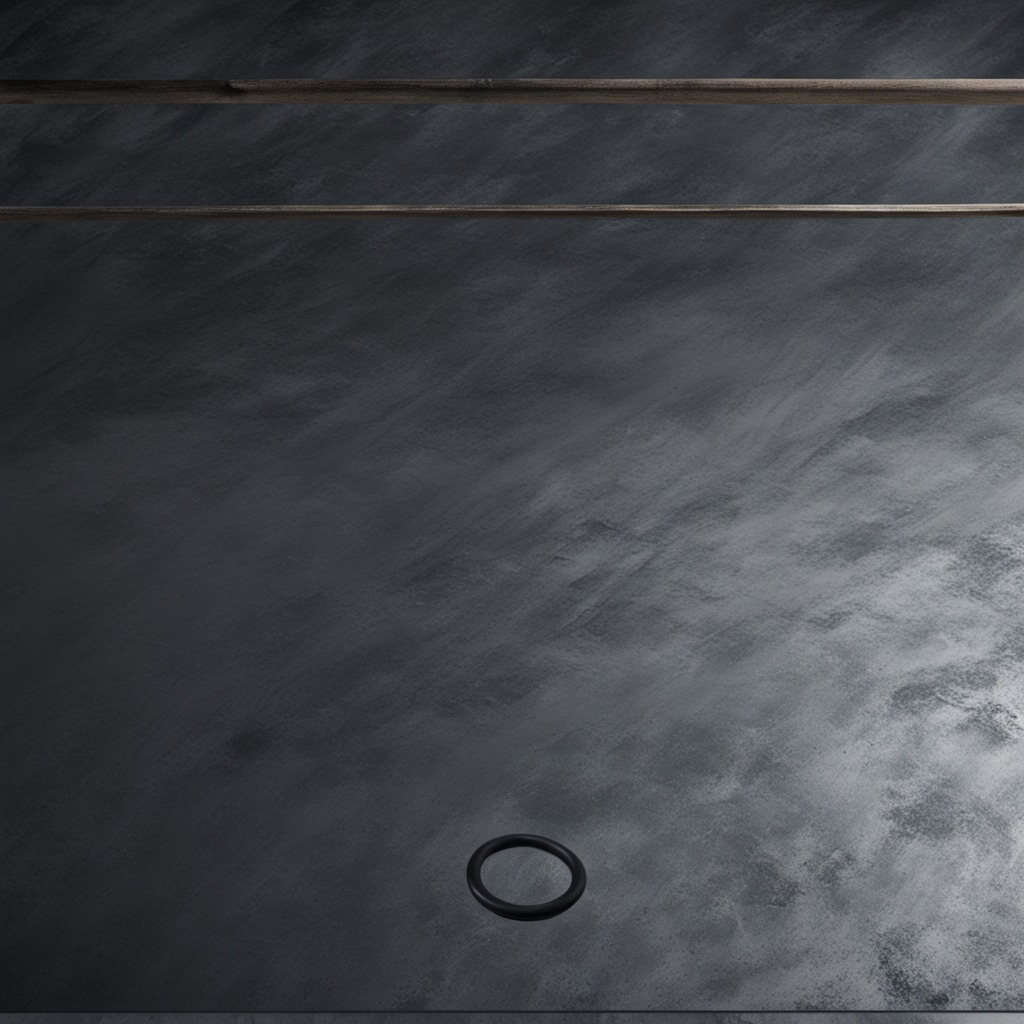
A rubber O-ring is lying on the cold steel table in a mining workshop.